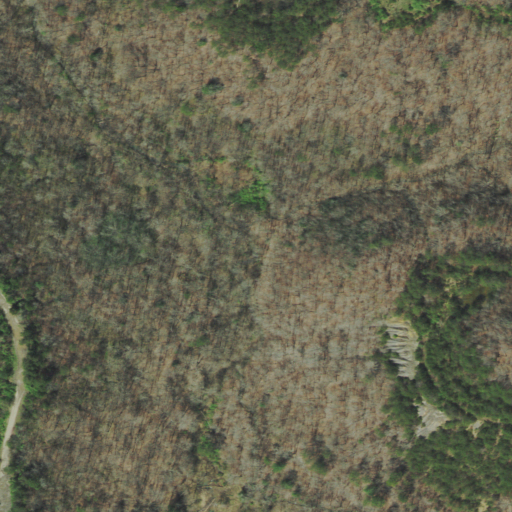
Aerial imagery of valley in Tennessee named Elijah Hollow containing deciduous forest, mixed forest, and evergreen forest